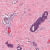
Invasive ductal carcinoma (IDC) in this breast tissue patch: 1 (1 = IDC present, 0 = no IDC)